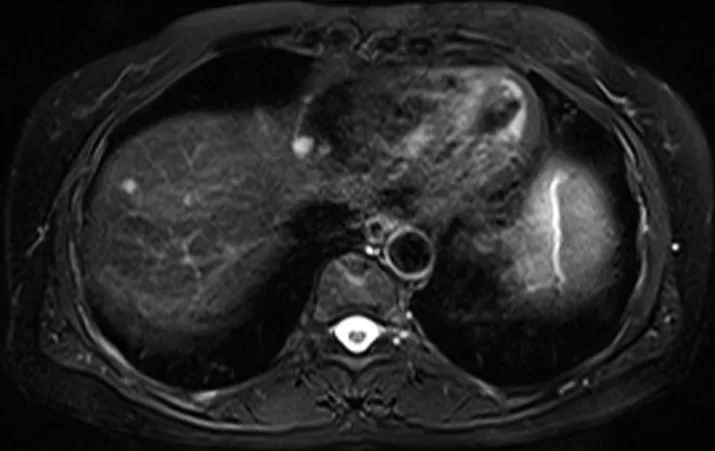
After receiving two courses of caspofungin acetate first-line therapy, follow-up horizontal abdominal MRI image showed evident remission.
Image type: radiology (mri)